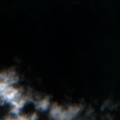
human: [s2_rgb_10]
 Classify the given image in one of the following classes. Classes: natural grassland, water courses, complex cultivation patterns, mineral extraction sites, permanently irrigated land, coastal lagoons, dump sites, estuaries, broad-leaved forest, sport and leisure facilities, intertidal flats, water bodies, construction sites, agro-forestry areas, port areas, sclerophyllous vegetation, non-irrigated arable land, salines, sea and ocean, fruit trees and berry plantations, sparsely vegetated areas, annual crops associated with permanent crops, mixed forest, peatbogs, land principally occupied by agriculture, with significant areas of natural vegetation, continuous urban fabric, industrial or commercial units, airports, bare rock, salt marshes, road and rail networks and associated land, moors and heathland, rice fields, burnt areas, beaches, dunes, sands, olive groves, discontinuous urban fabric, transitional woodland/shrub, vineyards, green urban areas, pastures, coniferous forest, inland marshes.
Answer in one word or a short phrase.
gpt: sea and ocean